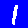
Digit: 1